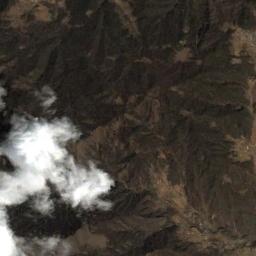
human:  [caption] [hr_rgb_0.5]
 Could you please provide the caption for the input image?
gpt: The cumulus clouds are located above the land covered by some vegetation while some ups and downs are on the land .

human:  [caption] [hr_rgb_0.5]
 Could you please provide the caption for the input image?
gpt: The white cloud is above the mountain .

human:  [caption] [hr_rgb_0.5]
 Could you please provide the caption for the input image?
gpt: Sparse white clouds on the ground where brown and green intersect .

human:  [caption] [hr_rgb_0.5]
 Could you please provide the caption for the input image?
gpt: A white cloud floats above the forest and river .

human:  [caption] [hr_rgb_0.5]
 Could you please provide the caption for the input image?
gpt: There are some white clouds over a brown mountain .